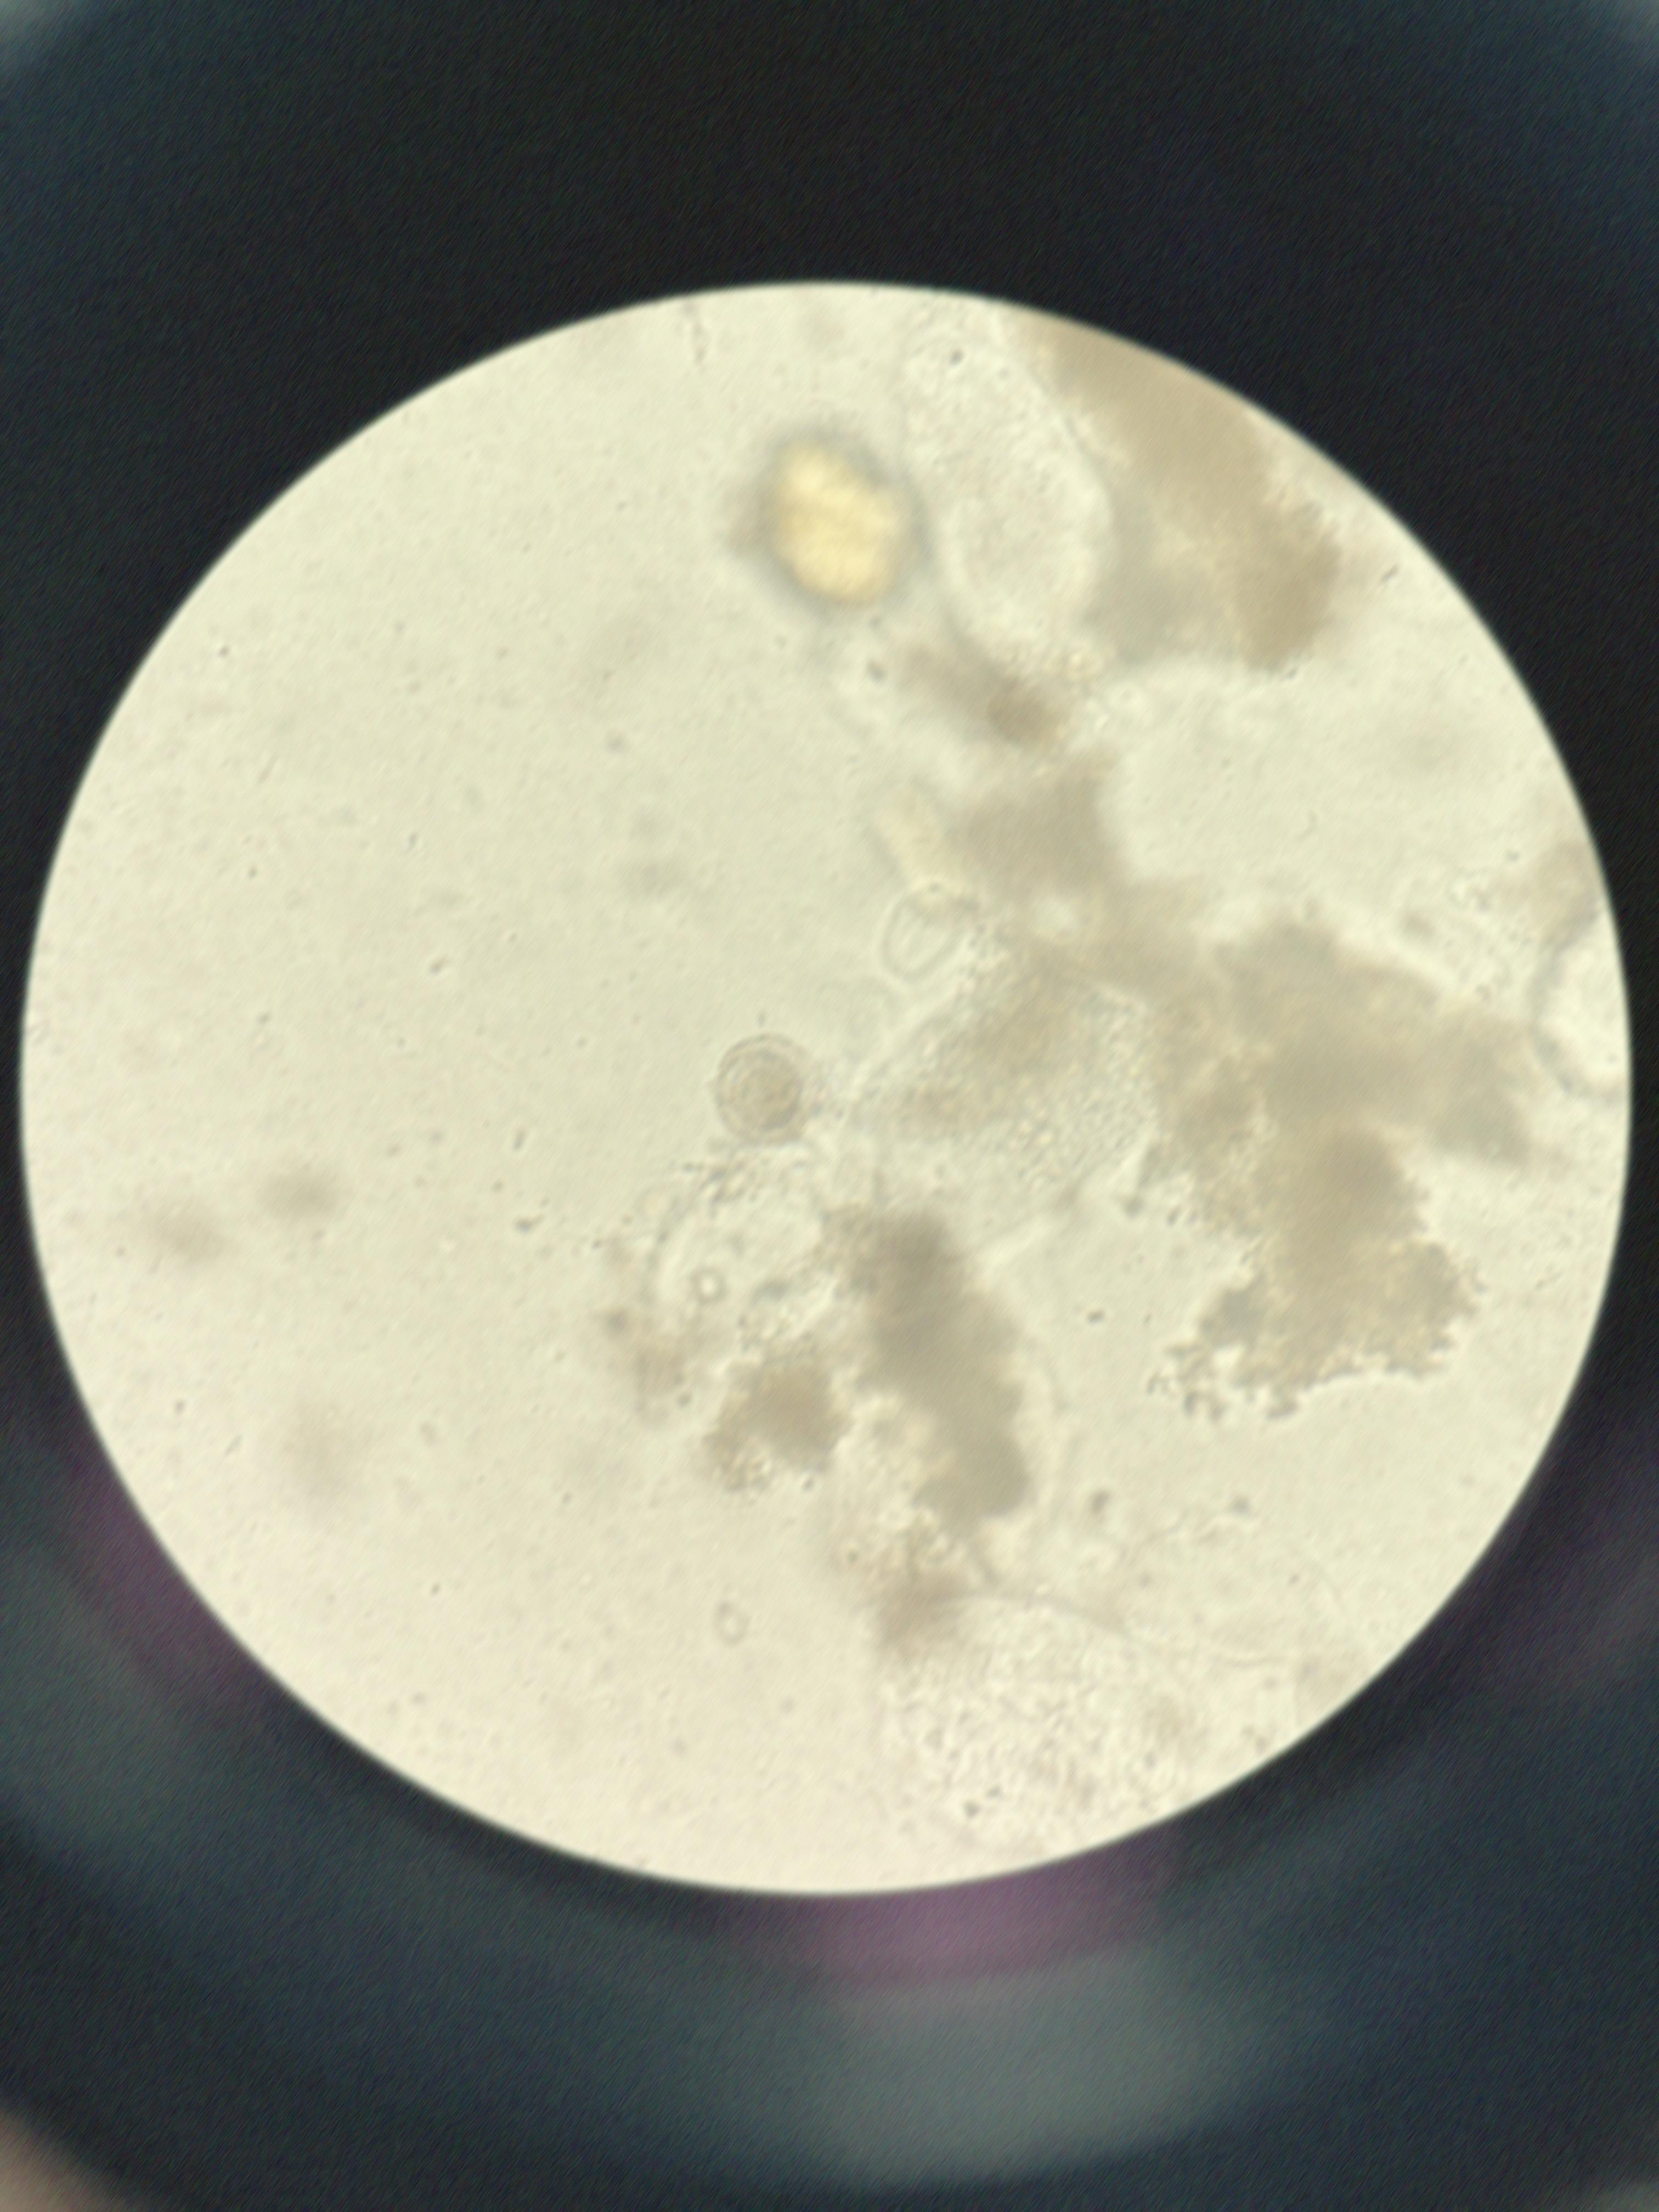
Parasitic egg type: Hymenolepis nana